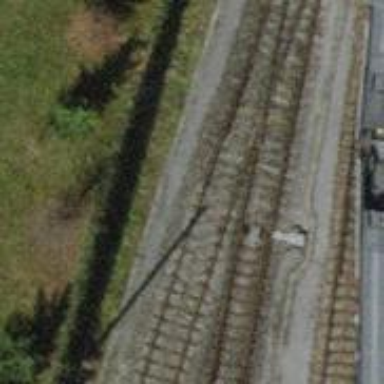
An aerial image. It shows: Single-track electrified railway siding with contact line for service.